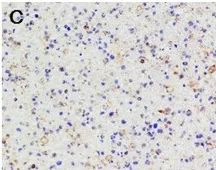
CD56.
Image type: pathology (immunostaining)